Question: Using Mandrill's API and their Inbound routing abilities, I'm trying to receive the reply from the e-mail. I'm trying to parse just the latest response, similar to how Asana or Zendesk allow you to reply to an e-mail and it will end up in their database (rather than using their webapps).
This is the JSON payload that Mandrill returns:
'''
[
{
"event": "inbound",
"ts": <PHONE>,
"msg": {
"raw_msg": "Received: from server (unknown [ip])
by ip-ip (Postfix) with ESMTPS id 0F62820519
for <from@mail.mydomain.com>; Thu, 22 Jan 2015 17:10:24 +0000 (UTC)
Received: from server ([ip]) by
server ([ip]) with mapi id
ip; Thu, 22 Jan 2015 09:10:23 -0800
From: person<person@mydomain.com>
To: Person
<person@mail.mydomain.com>
Subject: test
Thread-Topic: test
Thread-Index: AQHQNmZOwbsfpy7UQUuXQM6h0Jn9Gw==
Date: Thu, 22 Jan 2015 17:10:22 +0000
Message-ID: <message@mydomain.com>
References: <id@api.mydomain.com>
In-Reply-To: <id@api.mydomain.com>
Accept-Language: en-US
Content-Language: en-US
X-MS-Has-Attach:
X-MS-TNEF-Correlator:
x-originating-ip: [myip]
Content-Type: text/plain; charset="us-ascii"
Content-ID: <id@mydomain.com>
Content-Transfer-Encoding: quoted-printable
MIME-Version: 1.0
test",
"headers": {
"Received": [
"from server (unknown [ip]) by ip (Postfix) with ESMTPS id id for <person@mail.mydomain.com>; Thu, 22 Jan 2015 17:10:24 +0000 (UTC)",
"from server ([ip]) by server ([ip]) with mapi id id; Thu, 22 Jan 2015 09:10:23 -0800"
],
"From": "Person Person <person@mydomain.com>",
"To": "Person Person <person@mail.mydomain.com>",
"Subject": "test",
"Thread-Topic": "test",
"Thread-Index": "id==",
"Date": "Thu, 22 Jan 2015 17:10:22 +0000",
"Message-Id": "<id@mydomain.com>",
"References": "<id@api.mydomain.com>",
"In-Reply-To": "<id@api.mydomain.com>",
"Accept-Language": "en-US",
"Content-Language": "en-US",
"X-Ms-Has-Attach": "",
"X-Ms-Tnef-Correlator": "",
"X-Originating-Ip": "[ip]",
"Content-Type": "text/plain; charset="us-ascii"",
"Content-Id": "<id@server>",
"Content-Transfer-Encoding": "quoted-printable",
"Mime-Version": "1.0"
},
"text": "test",
"text_flowed": false,
"from_email": "person@mydomain.com",
"from_name": "Person Person",
"to": [
[
"person@mail.mydomain.com",
"Person Person"
]
],
"subject": "test",
"spf": {
"result": "permerror",
"detail": "SPF Permanent Error: No valid SPF record for included domain: _spf.intermedia.net: include:_spf.intermedia.net"
},
"spam_report": {
"score": 0.6,
"matched_rules": [
{
"name": "RCVD_IN_DNSWL_LOW",
"score": -0.7,
"description": "RBL: Sender listed at http://www.dnswl.org/, low"
},
{
"name": null,
"score": 0,
"description": null
},
{
"name": "listed",
"score": 0,
"description": "in list.dnswl.org]"
},
{
"name": "RDNS_NONE",
"score": 1.3,
"description": "Delivered to internal network by a host with no rDNS"
}
]
},
"dkim": {
"signed": false,
"valid": false
},
"email": "person@mail.mydomain.com",
"tags": [],
"sender": null,
"template": null
}
}
]
'''
The problem is that in the 'text' key in the schema returns the ENTIRE e-mail chain when I just need the reply. I've tried adding an underscore to the top of my e-mail template, and when I receive the JSON payload POSTed to my server, I get only everything above the underscore. However, mail clients (I'm using Mac's Mail client) add on dates, froms, tos, etc.
How am I able to parse this so I can receive JUST the reply and any signature with it and not the unnecessary text that's included?
Here's the snippet that's working that gets rid of the e-mail chain that comes below:
'''
$response = substr($request['msg']['text'], 0, strpos($input['msg']['text'], '_'));
'''
The line above gets the string from the beginning up until it hits the '_' in the e-mail template. The e-mail client adds above my template when someone replies (rendering the underscore only useful for ridding the e-mail chain that comes with the response, and not what's tacked on above), and that's the bit I need to remove so that I get ONLY the reply.
Visually, this is what the client does:

As you can see it adds on 'On Jan 22...' which is what I'm trying to eliminate when parsing it when the Mandrill API sends it to my server.
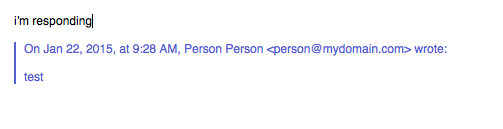
Answer: Searched around a bit more and found this repo:
<URL>
This repository has a method in its API 'getContent()' that returns only the e-mail reply.
This did the trick.